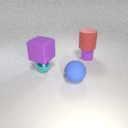
small purple rubber cylinder to the right of large blue rubber sphere